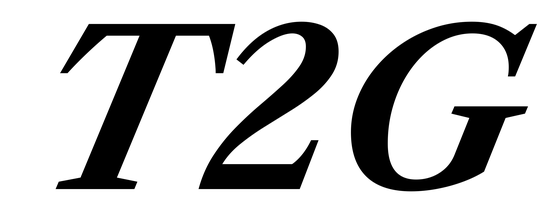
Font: LibreCaslonText-Italic_Bold_Italic